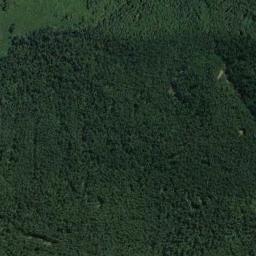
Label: forest